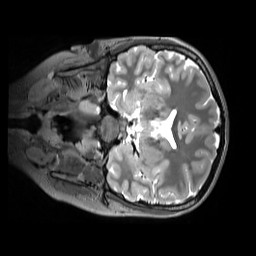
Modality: T2w
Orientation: coronal
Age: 11
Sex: male
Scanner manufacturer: siemens
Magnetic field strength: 3 T
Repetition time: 3.2 s
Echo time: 0.408 s